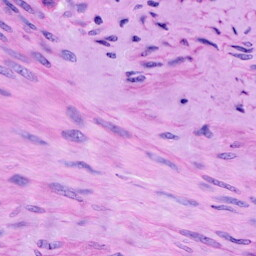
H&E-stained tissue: Cervix